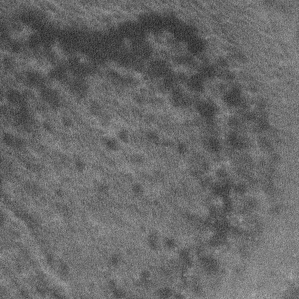
Label: frost